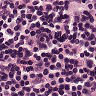
Metastatic tissue present: no